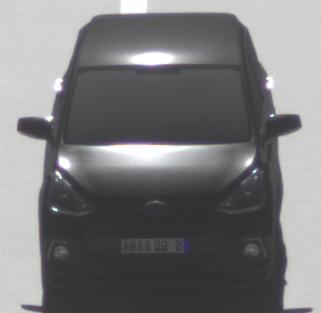
Make: Hyundai
Model: i10
Detailed model: Gen. 2
Model produced from: 2013
Model produced until: 2019
Doors: 5
Color: black
Road condition: dry road
Daytime: midday
Contrast: high contrast